Question: I have minor problem that whenever I delete the Outlet (imageChosen) shown in the picture below (with the yellow warning), the app crashes when the image supposed to be passed

here how i defined it
'''
var imageChosen: UIImageView!
'''
this is how i saved the image chosen from the gallery to the imageChosen
'''
func imagePickerController(picker: UIImagePickerController, didFinishPickingMediaWithInfo info: [NSObject : AnyObject]) {
var chosenImage = info[UIImagePickerControllerOriginalImage] as! UIImage
imageChosen.contentMode = .ScaleAspectFit
imageChosen.image = chosenImage
dismissViewControllerAnimated(true, completion: nil)
self.performSegueWithIdentifier("next", sender: self)
}
'''
this where I pass the image to the next activity
'''
override func prepareForSegue(segue: (UIStoryboardSegue!), sender: AnyObject!) {
if segue.identifier == "next" {
var pass:postView = segue.destinationViewController as! postView
pass.currentImage = imageChosen.image
}
}
'''
when I delete the outlet in the picture, the app crashes because the image is nil, even though the code seems to be okay,
can anyone please help me
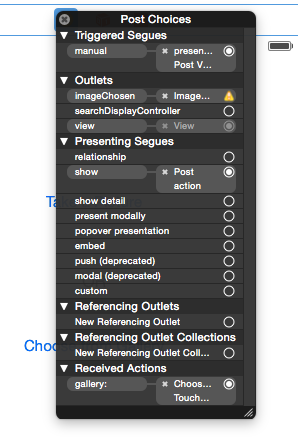
Answer: The reason why you keep getting the error is because you are assign image without allocation of your imageChosen.
'''
override func viewDidLoad() {
super.viewDidLoad()
picker.delegate = self
// Add this line
imageChosen = UIImageView()
}
'''
After you have declare that , it will solve your problem
Hope that helps!